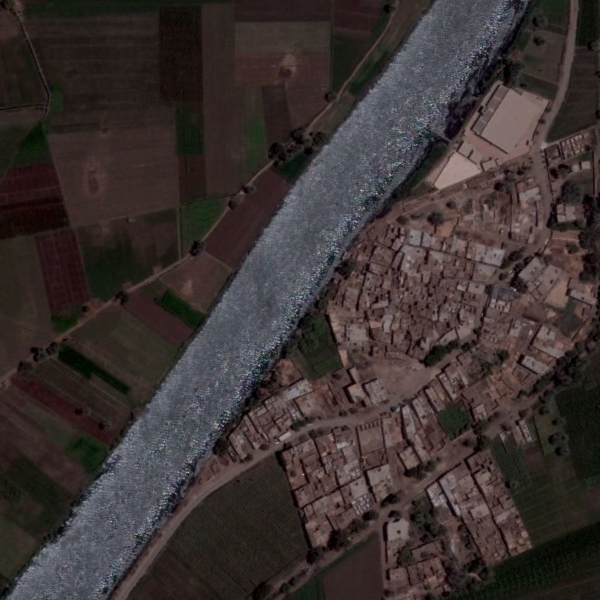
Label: River